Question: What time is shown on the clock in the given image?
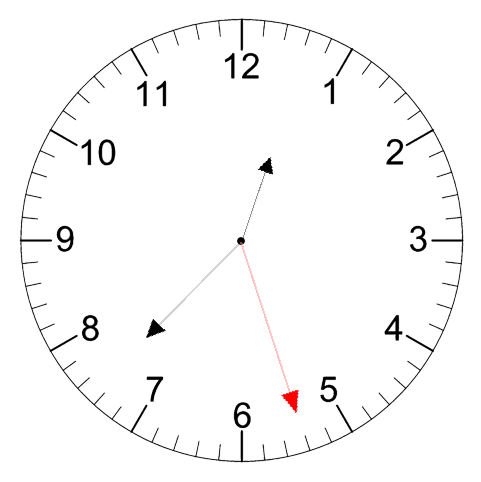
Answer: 12:37:27